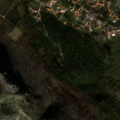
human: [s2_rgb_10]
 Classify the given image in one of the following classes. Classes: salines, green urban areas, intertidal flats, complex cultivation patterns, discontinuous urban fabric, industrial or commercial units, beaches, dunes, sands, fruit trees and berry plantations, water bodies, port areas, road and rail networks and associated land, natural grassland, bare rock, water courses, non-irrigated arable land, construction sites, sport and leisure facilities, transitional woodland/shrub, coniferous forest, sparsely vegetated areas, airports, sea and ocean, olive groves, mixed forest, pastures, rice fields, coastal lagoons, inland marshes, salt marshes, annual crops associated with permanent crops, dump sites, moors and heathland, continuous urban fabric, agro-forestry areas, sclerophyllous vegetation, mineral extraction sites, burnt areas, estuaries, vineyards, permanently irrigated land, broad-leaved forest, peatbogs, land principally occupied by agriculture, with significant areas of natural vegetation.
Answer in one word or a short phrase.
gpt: discontinuous urban fabric, annual crops associated with permanent crops, complex cultivation patterns, natural grassland, sclerophyllous vegetation, transitional woodland/shrub